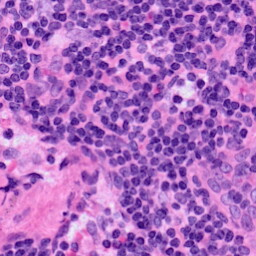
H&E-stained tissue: LymphNode